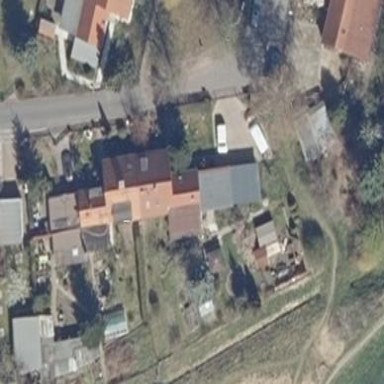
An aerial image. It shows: Semi-detached house with gabled roof.